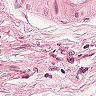
Metastatic tissue present: yes